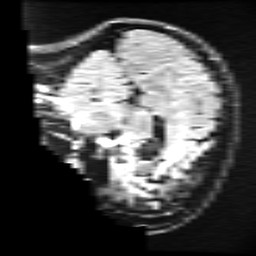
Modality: FLAIR
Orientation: sagittal
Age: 42
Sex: female
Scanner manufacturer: ge
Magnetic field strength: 3 T
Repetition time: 11 s
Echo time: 0.1497 s